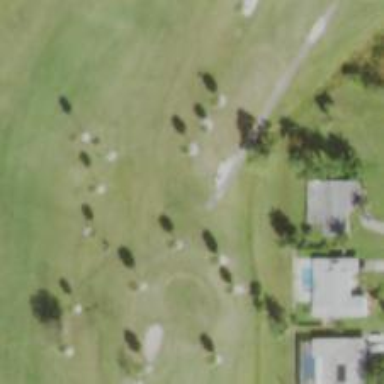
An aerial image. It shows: Golf tee.